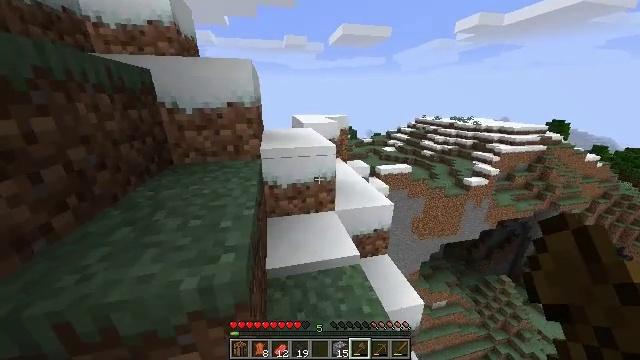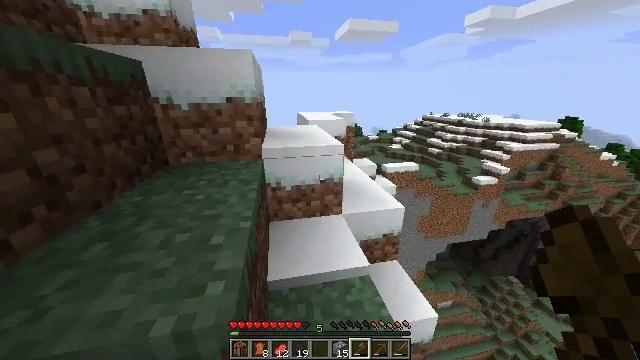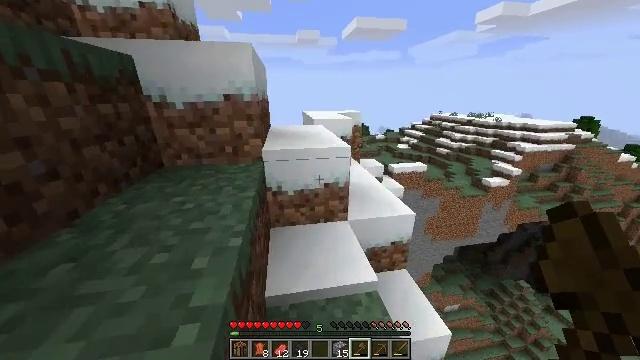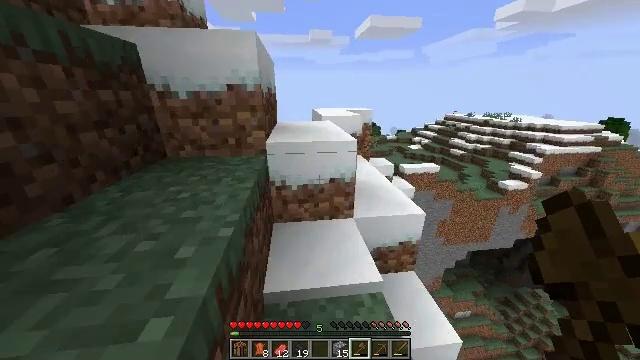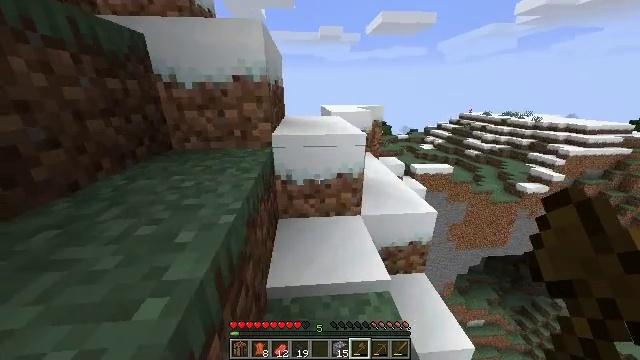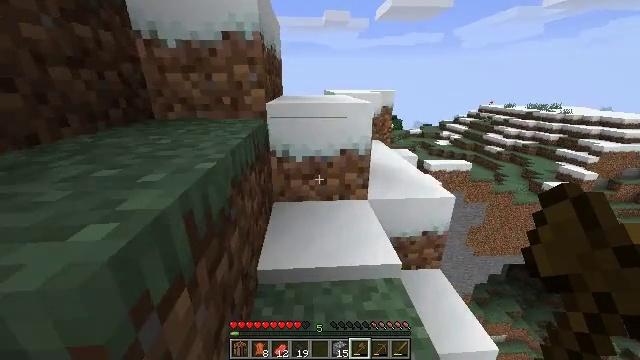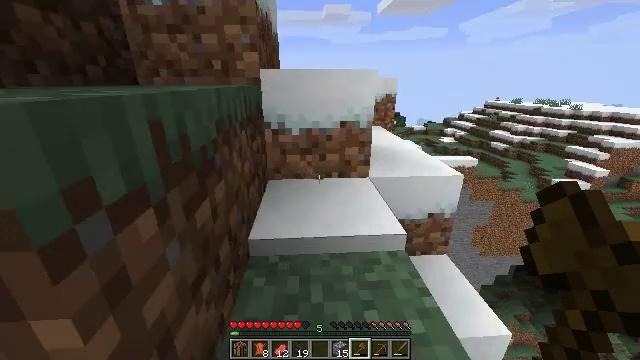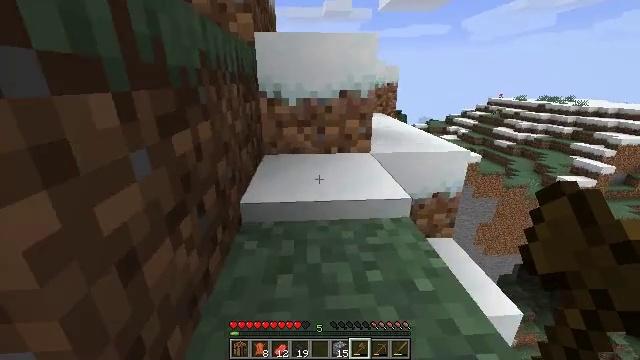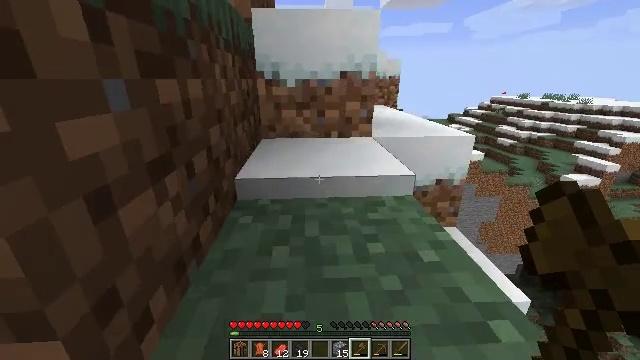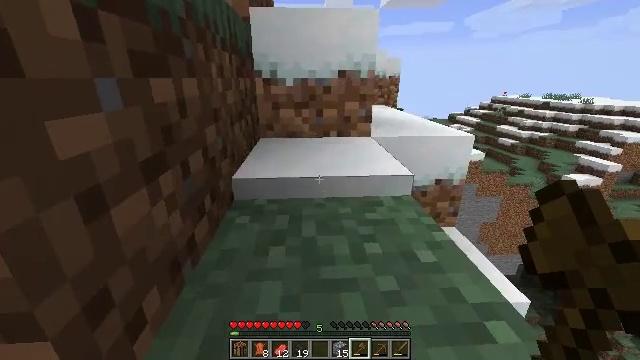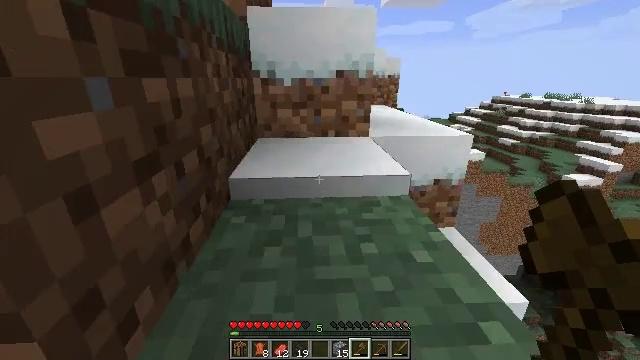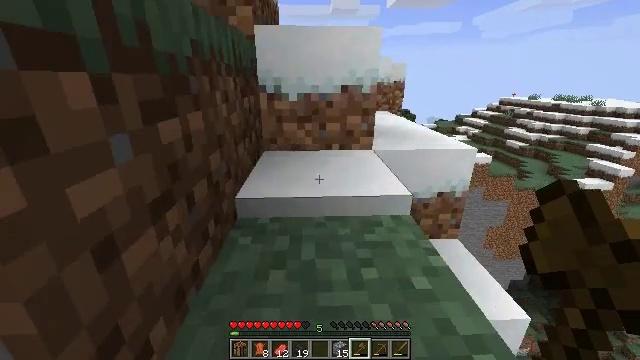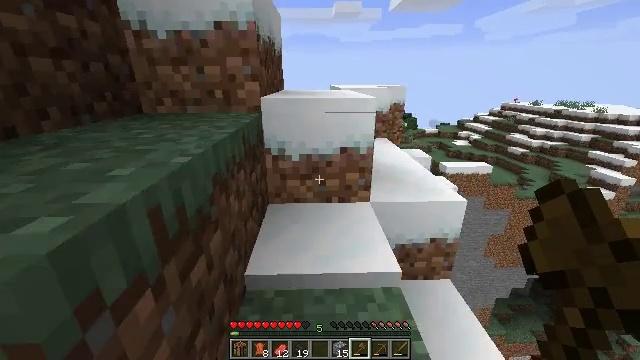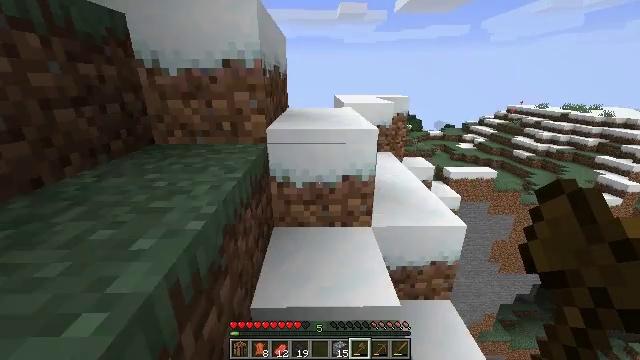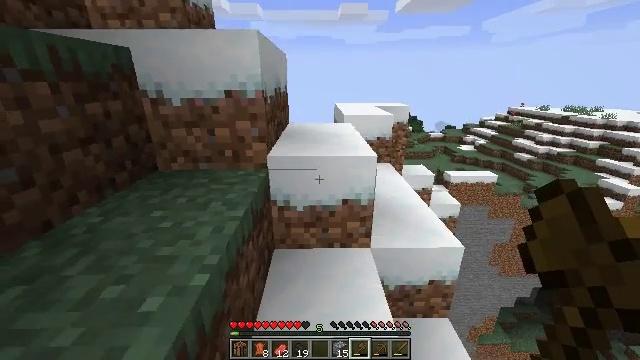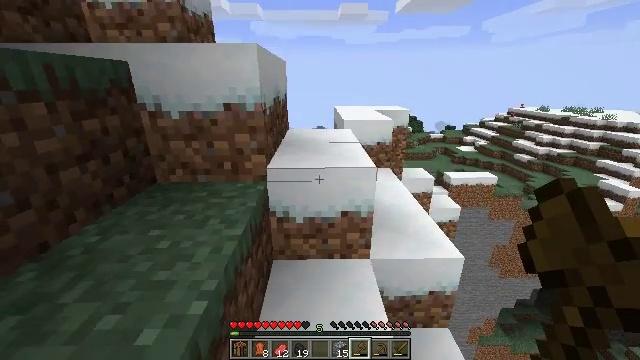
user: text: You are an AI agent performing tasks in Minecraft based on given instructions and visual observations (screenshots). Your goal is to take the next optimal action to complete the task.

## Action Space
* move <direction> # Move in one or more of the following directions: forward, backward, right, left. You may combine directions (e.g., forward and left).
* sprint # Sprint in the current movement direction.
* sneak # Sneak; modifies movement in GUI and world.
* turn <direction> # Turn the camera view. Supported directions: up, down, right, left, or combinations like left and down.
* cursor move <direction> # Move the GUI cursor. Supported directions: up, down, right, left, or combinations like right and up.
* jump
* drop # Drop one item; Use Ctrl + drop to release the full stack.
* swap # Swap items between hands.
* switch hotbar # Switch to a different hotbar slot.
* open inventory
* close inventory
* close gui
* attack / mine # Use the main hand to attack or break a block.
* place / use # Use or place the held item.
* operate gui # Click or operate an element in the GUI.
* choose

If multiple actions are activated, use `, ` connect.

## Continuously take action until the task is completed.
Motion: motion action
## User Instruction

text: Collect dark oak log for building.
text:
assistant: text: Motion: move forward, turn left
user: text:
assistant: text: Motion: move forward, turn left
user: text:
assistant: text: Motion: turn left
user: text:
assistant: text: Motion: turn left
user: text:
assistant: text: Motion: no_op
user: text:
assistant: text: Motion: no_op
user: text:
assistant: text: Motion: no_op
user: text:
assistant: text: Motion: no_op
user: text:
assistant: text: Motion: move forward
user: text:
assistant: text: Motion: move forward
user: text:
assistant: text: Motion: move forward, turn left, jump
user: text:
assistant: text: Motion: move forward, jump
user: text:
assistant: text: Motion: move forward, jump
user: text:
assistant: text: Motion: move forward, jump
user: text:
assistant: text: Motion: move forward, jump
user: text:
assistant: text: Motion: move forward, jump
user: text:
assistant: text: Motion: move forward, jump
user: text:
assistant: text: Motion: move forward, sprint, jump
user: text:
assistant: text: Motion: move forward, sprint, turn left, jump
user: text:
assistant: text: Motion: move forward, sprint, jump
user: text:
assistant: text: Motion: move forward, sprint, jump
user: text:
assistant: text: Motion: move forward, sprint, jump
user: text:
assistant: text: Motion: move forward, jump
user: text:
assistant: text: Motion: move forward, jump
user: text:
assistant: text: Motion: move forward, jump
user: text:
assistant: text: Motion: move forward, jump
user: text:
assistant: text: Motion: move forward, jump
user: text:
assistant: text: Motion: move forward, jump
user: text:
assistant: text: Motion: move forward, jump
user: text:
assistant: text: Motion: move forward, jump